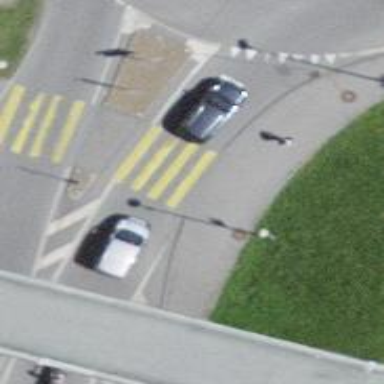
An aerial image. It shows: Zebra crossing on the road.